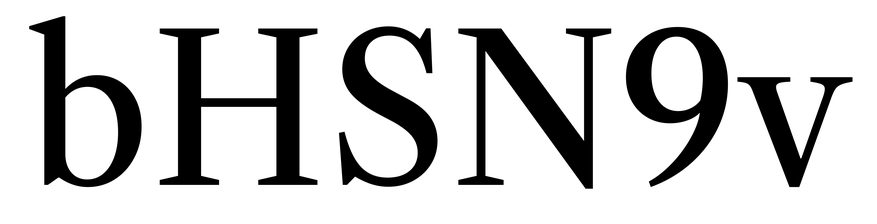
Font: LibreCaslonText_Regular